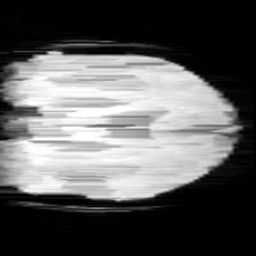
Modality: minIP
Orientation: coronal
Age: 9
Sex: female
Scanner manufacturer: siemens
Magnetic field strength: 3 T
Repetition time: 0.027 s
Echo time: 0.02 s